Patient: sex M, age 65
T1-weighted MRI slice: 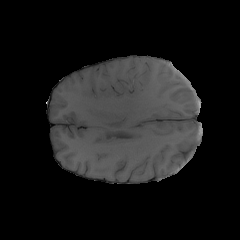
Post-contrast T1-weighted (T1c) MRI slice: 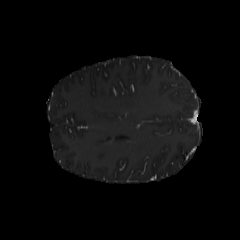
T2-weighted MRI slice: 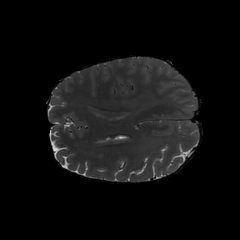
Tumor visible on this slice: no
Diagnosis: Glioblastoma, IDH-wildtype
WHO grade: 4